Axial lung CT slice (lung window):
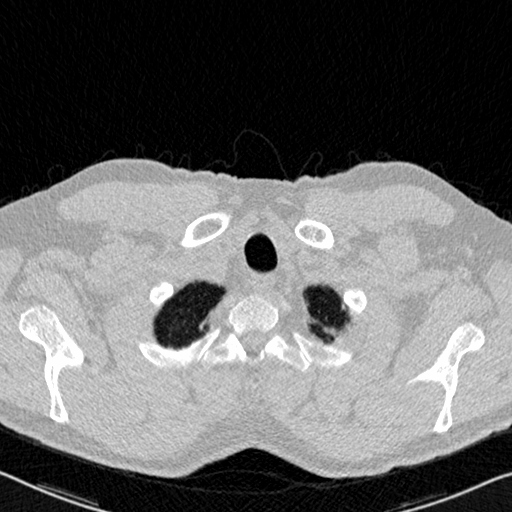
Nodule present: no